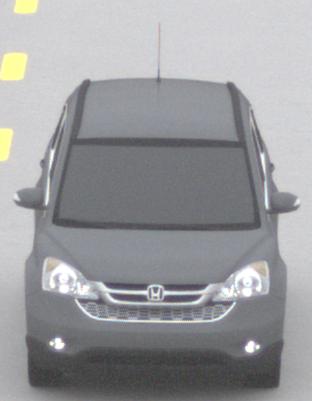
Make: Honda
Model: CR-V
Detailed model: CR-V (III) (04/10 - 10/12)
Model produced from: 2010
Model produced until: 2012
Doors: 5
Color: gray
Road condition: dry road
Daytime: midday
Contrast: low contrast